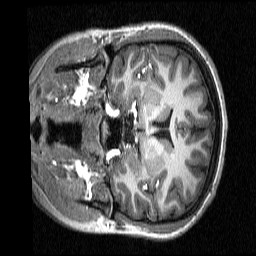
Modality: T1w
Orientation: coronal